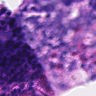
Metastatic tissue present: no